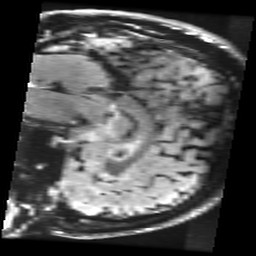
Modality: FLAIR
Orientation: sagittal
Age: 21
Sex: male
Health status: healthy
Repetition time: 12 s
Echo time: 0.09782 s